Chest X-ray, AP view. Patient: 9 years old, sex M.
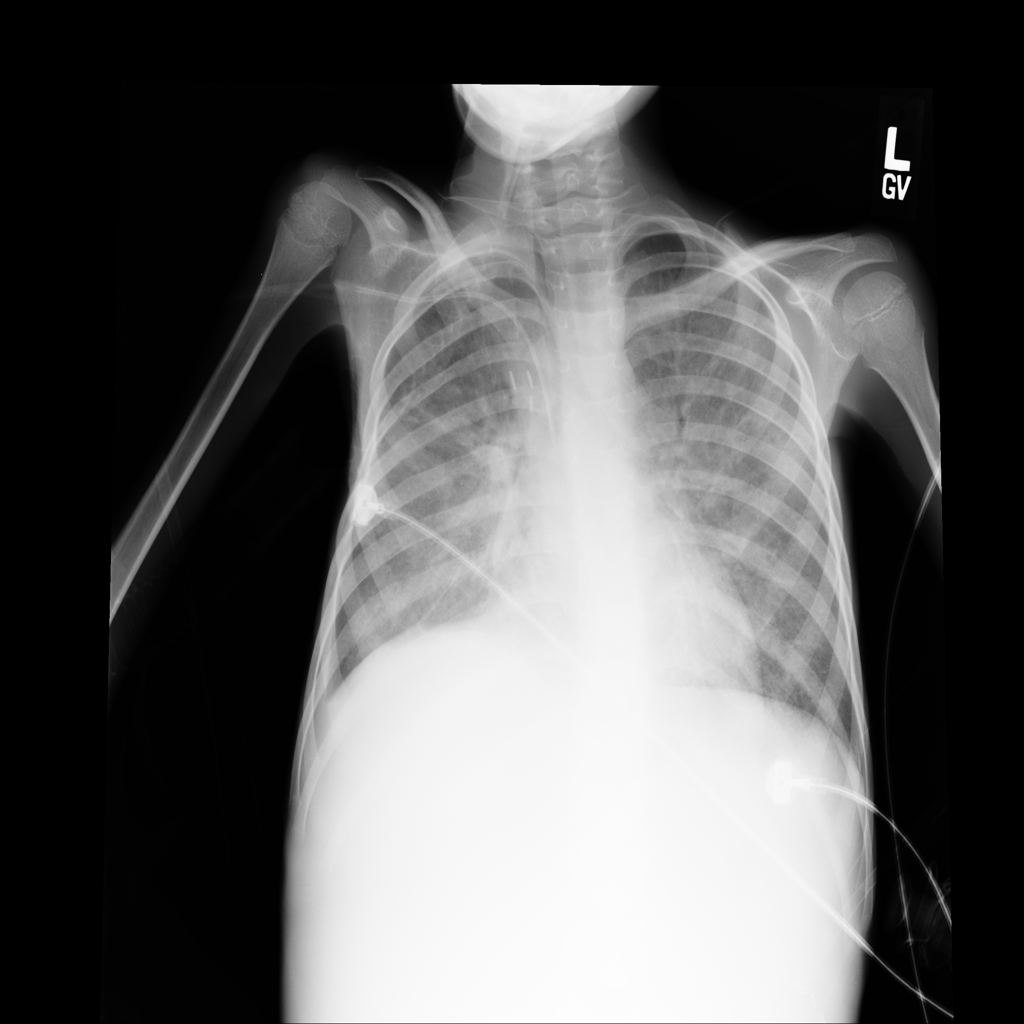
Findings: Infiltration, Pneumothorax